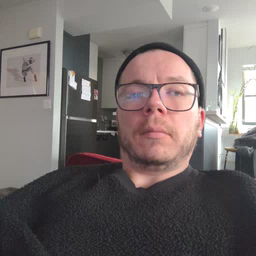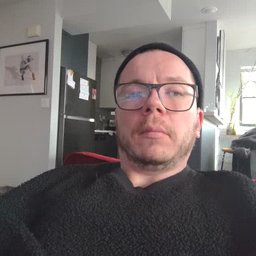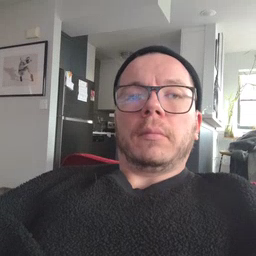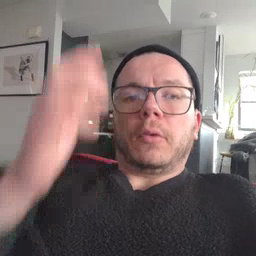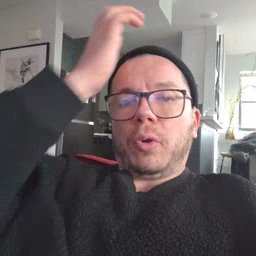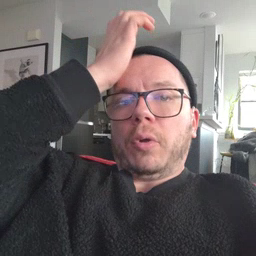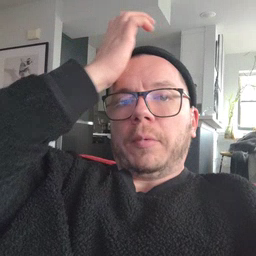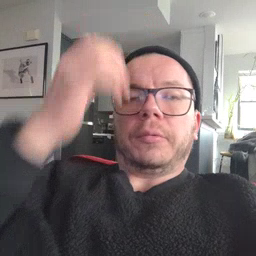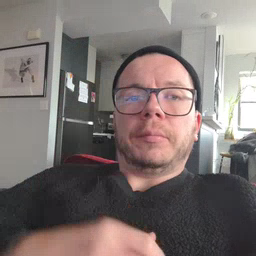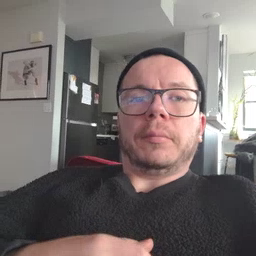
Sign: garbage